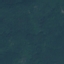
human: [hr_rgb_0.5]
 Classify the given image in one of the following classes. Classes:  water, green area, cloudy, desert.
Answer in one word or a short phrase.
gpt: green area